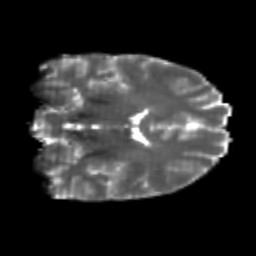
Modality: T2w
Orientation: coronal
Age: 23
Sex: male
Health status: healthy
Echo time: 0.074 s